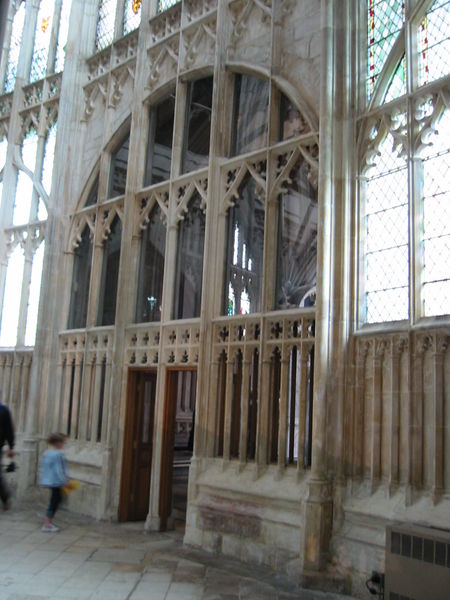
Titel: Kathedrale von Gloucester
Standort: Gloucester, Kathedrale (EU - GB)
Schlagwörter: mann, gelb, grün, menschen, ausschnitt, fenster, glas, hell, holz, licht, raum, säulen, tür, rot, architektur, stein, kirche, boden, innen, kind, england, gotik, bogen, fassade, pflaster, fußboden, linien, rundbogen, foto, eingang, kreuz, dom, kathedrale, schnitzerei, portal, spitzbogen, mittelalter, ausgang, gothik, heizung, fesnter, maßwerk, strebewerk, doppeltür, sterngewölbe, tüt, buntglasfenster, astwerk, fotot, zeitgemäß, inenn, ely, strahlengewölbe